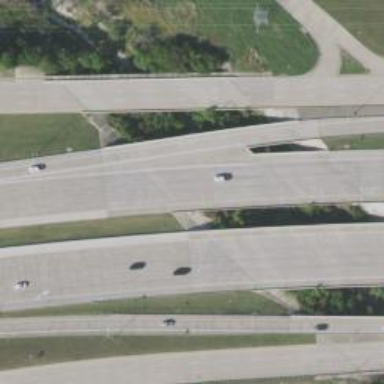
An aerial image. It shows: Bridge over motorway.